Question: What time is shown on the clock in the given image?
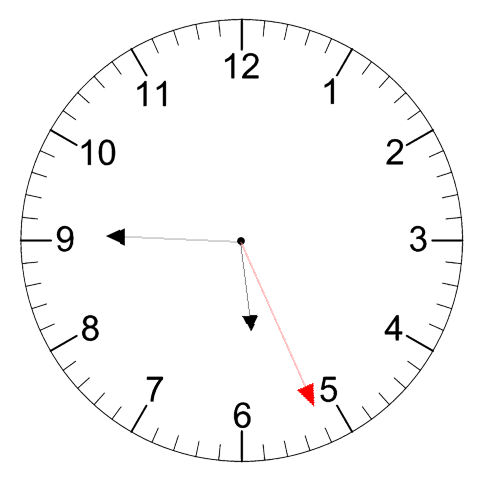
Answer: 05:45:26